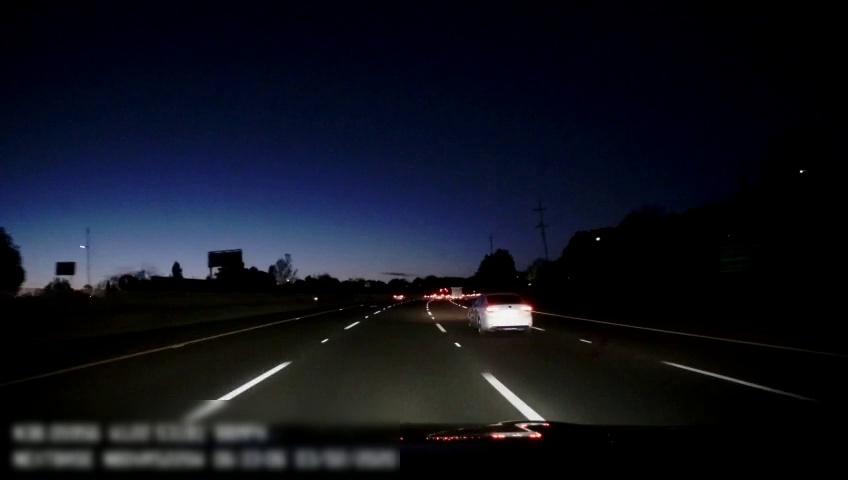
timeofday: Night
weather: Other
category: Drivable Space
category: Vehicles | Car
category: Vehicles | Other LV
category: Lanes | Alternate Lane
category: Lanes | Current Lane
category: Lanes | Current Lane
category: Lanes | Alternate Lane
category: Lanes | Alternate Lane